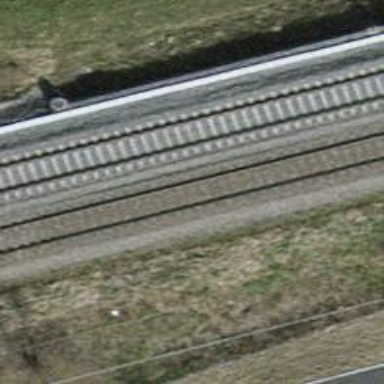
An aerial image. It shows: Railway track with contact lines for electrification.